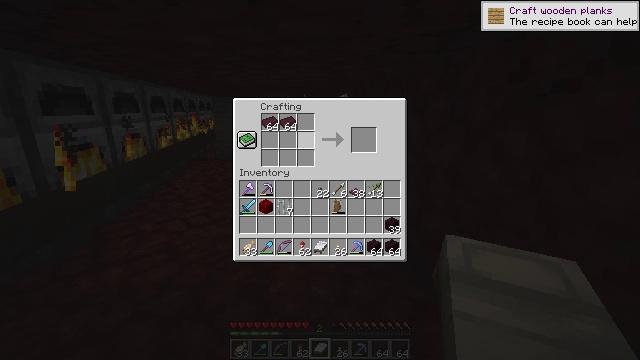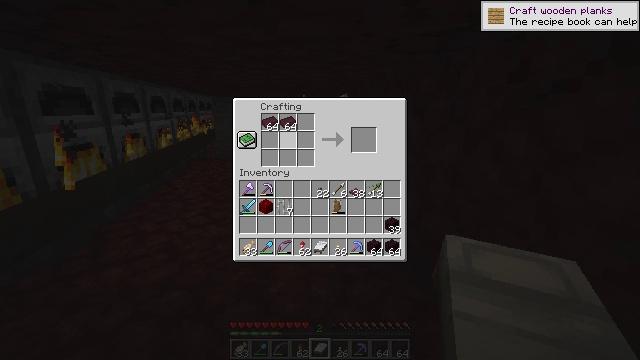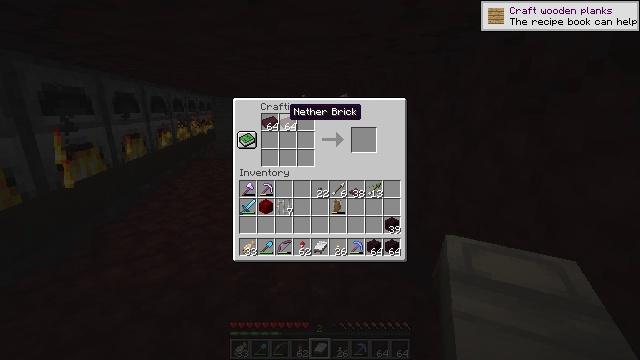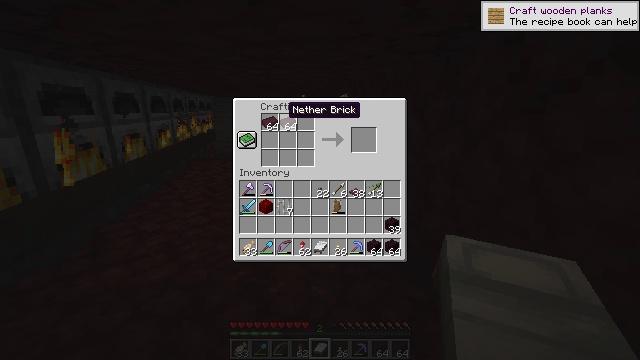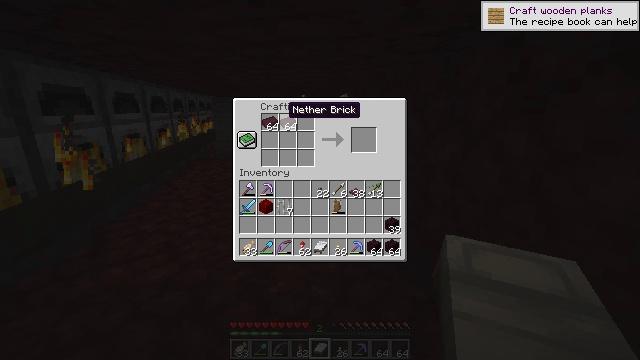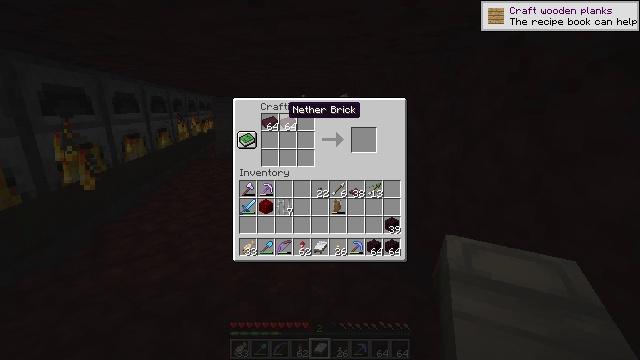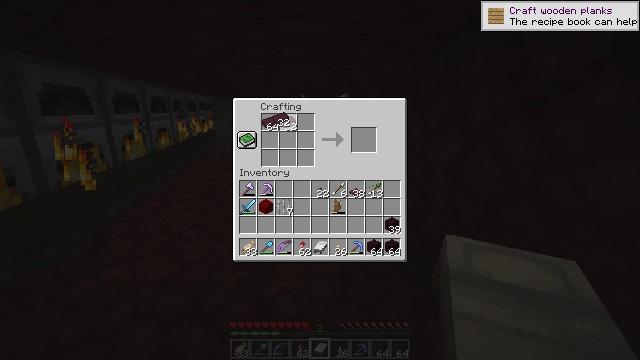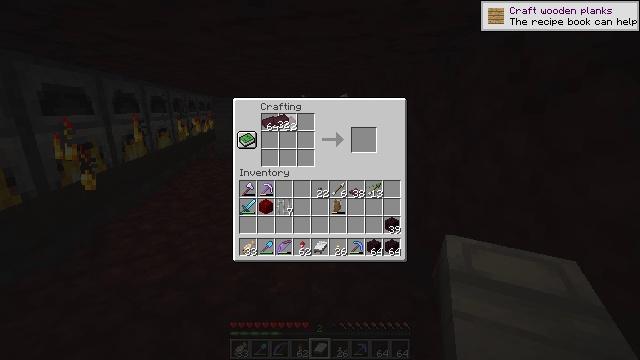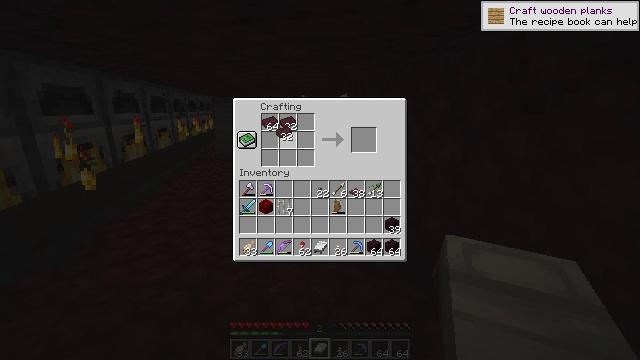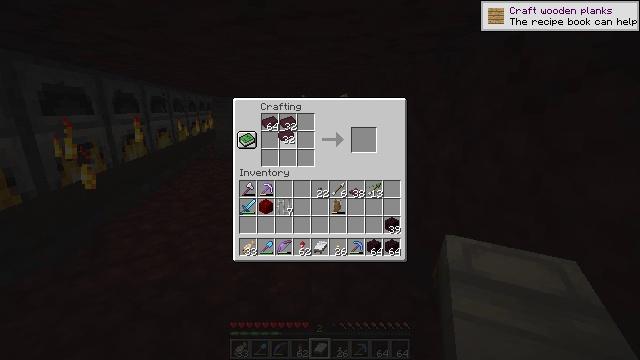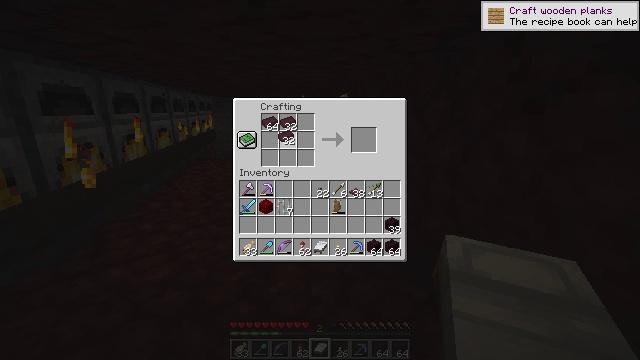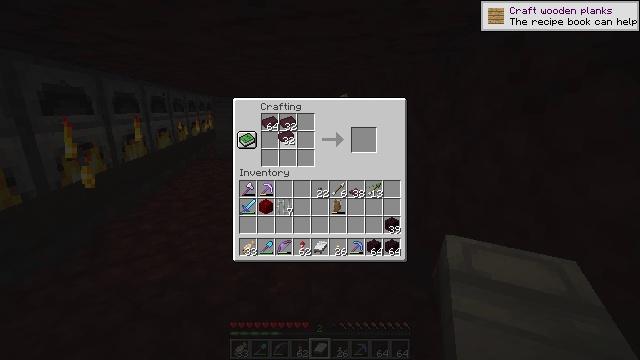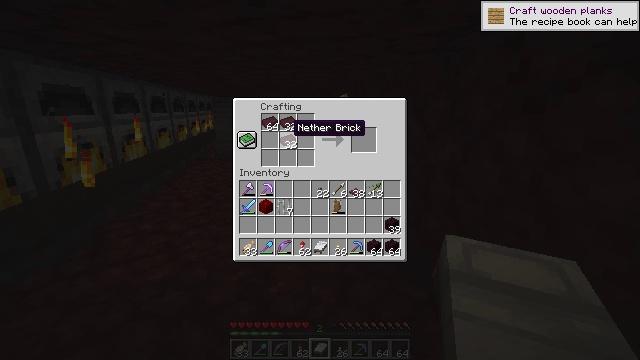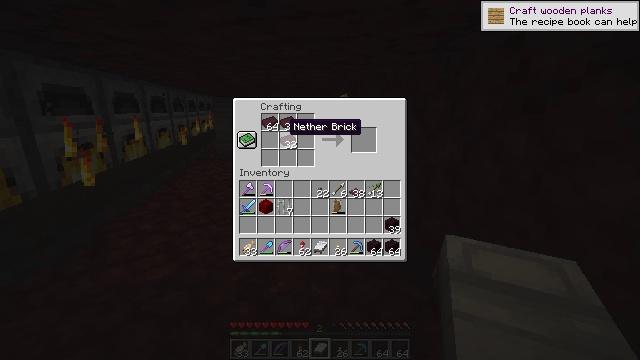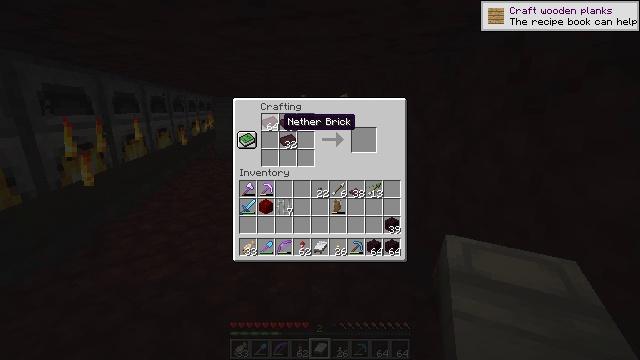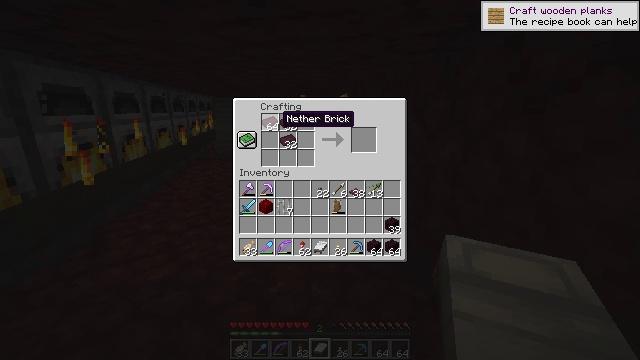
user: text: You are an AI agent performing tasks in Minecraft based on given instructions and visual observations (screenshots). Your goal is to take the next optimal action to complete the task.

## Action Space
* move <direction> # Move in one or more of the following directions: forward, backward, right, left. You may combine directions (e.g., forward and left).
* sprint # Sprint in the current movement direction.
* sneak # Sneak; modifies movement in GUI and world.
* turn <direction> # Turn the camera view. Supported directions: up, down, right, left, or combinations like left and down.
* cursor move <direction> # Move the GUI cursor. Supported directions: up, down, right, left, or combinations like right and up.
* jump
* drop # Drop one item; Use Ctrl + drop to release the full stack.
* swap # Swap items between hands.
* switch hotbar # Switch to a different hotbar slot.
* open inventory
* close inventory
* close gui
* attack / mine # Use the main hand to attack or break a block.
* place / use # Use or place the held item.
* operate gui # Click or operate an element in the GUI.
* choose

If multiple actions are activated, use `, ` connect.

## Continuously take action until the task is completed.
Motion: motion action
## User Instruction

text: Get nether bricks by smelting netherrack.
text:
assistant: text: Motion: cursor move left and up
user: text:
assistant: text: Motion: cursor move left and up
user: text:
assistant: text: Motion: no_op
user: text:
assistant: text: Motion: no_op
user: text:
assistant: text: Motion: no_op
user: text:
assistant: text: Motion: choose
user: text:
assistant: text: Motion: choose
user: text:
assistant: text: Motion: cursor move down
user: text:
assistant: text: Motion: no_op
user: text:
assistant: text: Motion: operate gui
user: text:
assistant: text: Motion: operate gui
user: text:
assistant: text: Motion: no_op
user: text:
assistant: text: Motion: no_op
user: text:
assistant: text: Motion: no_op
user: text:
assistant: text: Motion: no_op
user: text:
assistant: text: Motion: choose
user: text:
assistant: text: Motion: choose
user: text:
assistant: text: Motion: cursor move down
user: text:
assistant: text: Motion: no_op
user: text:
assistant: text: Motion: operate gui
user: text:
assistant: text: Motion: operate gui
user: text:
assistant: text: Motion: no_op
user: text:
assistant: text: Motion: no_op
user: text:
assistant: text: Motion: no_op
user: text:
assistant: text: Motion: cursor move right
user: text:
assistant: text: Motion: sneak, cursor move right
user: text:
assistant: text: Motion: sneak, cursor move right
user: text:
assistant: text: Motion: sneak
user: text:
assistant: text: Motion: sneak
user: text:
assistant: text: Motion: sneak